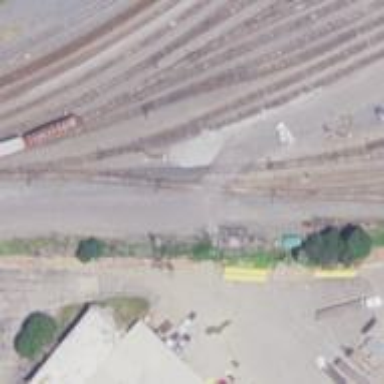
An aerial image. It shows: Level crossing along the railway.